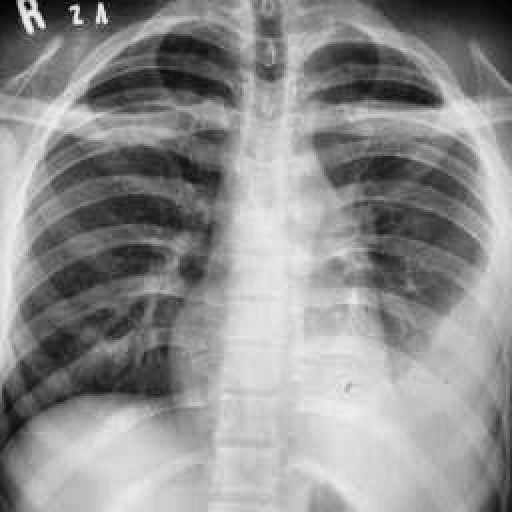
Finding: TUBERCULOSIS